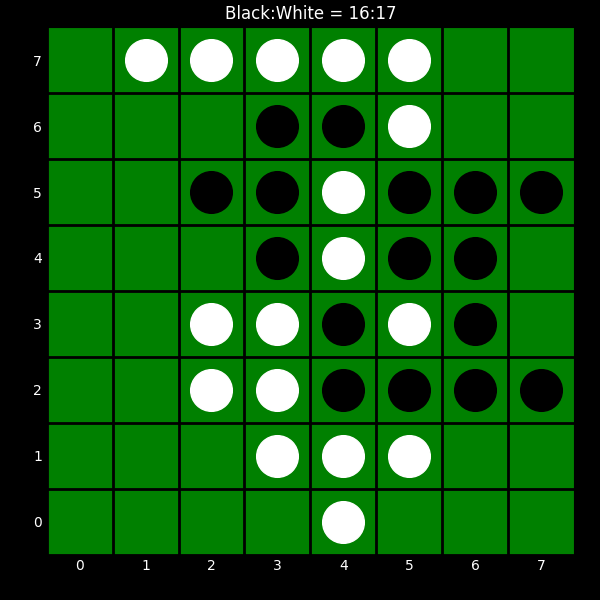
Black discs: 16
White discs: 17